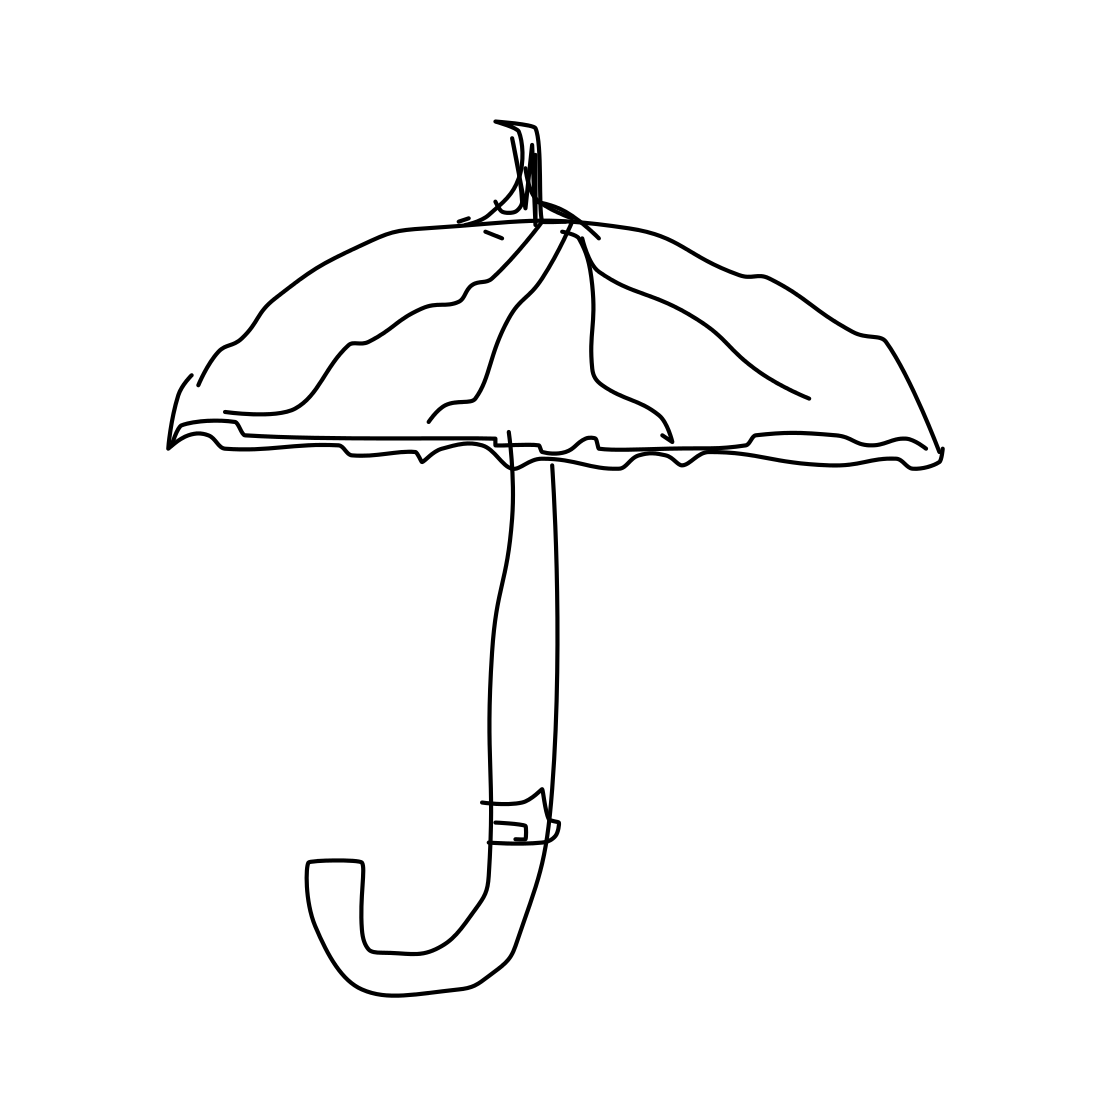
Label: umbrella